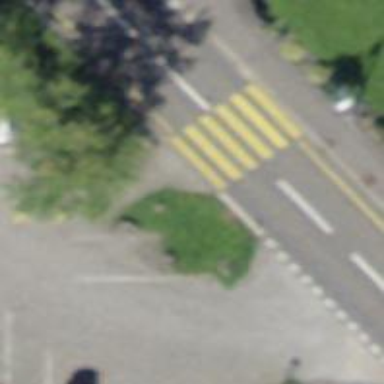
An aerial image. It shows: Zebra crossing on the road.